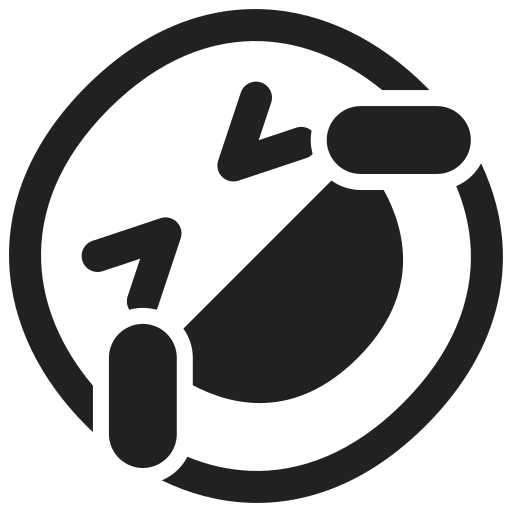
rolling on the floor laughing high contrast